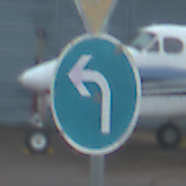
Verkehrszeichen: VorgeschriebeneFahrtrichtungLinks
Zusatzzeichen oben: VorfahrtGewaehren
Umgebung: Outdoor, Suburban
Tageszeit: Midday
Wetter: Overcast
Licht: Natural
Jahreszeit: NotSpecified
Kontrast: LowContrast